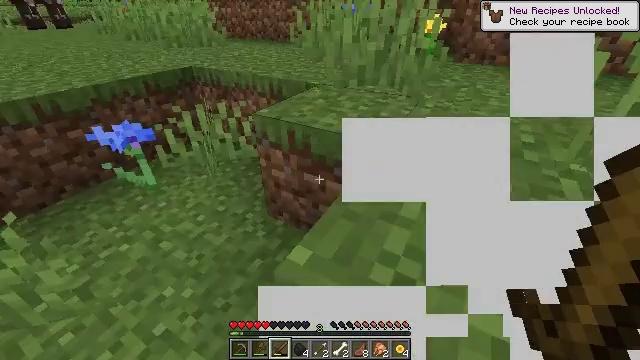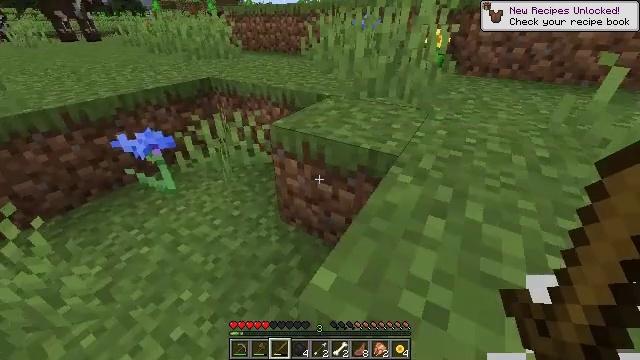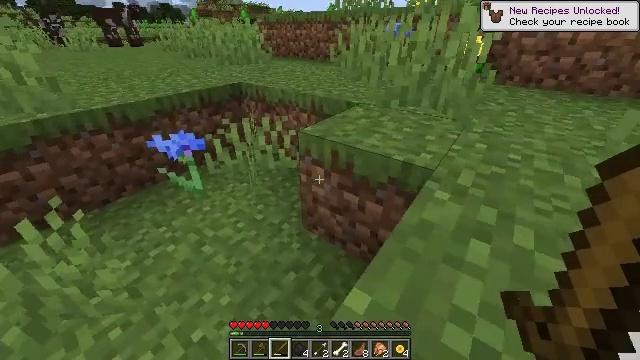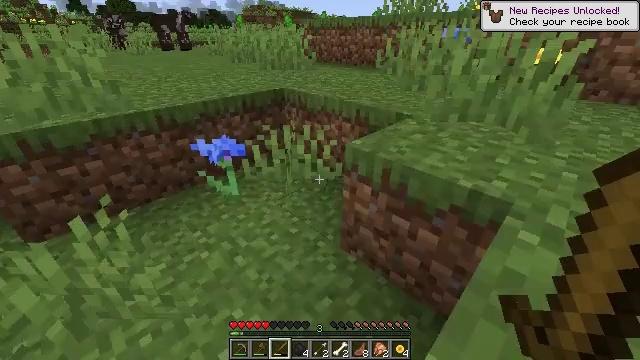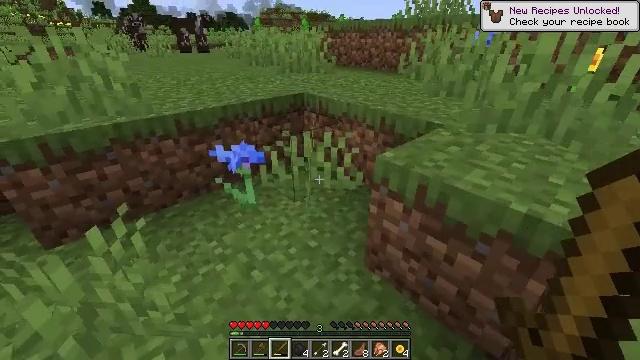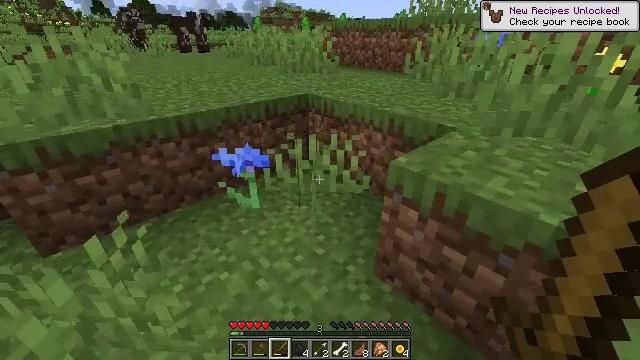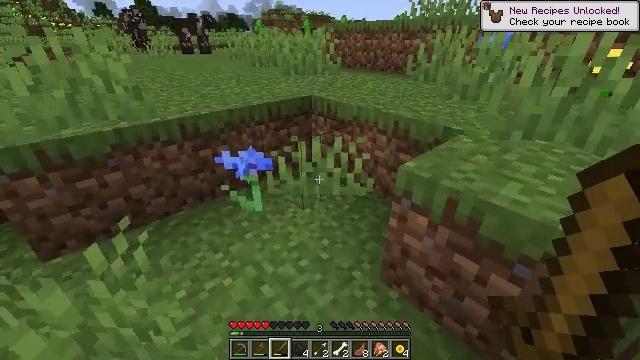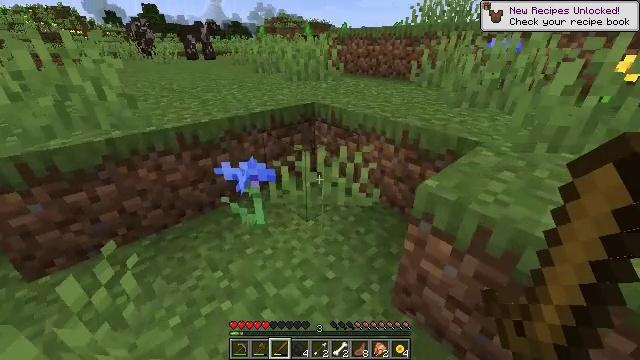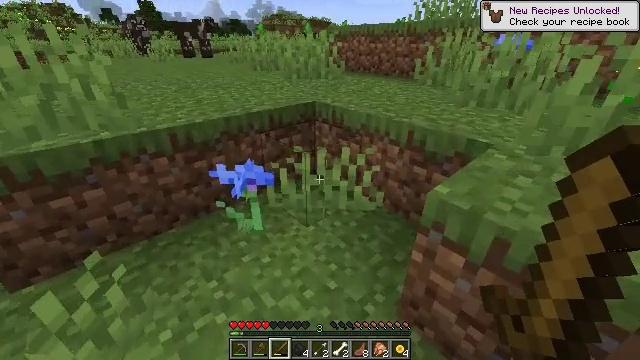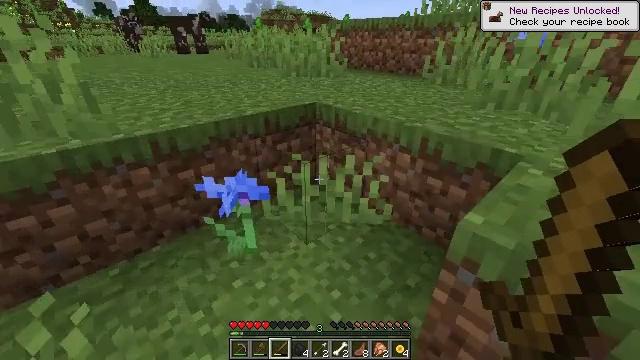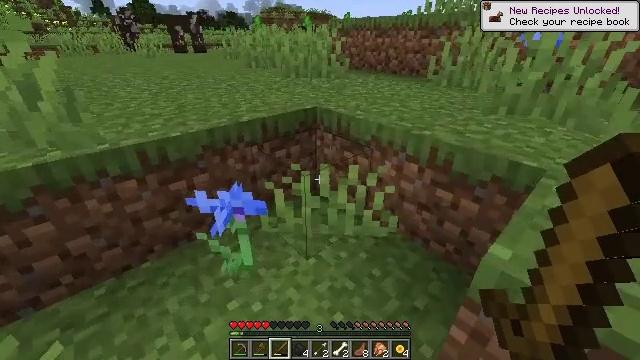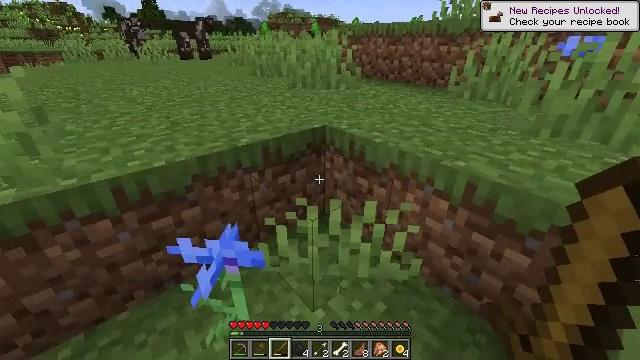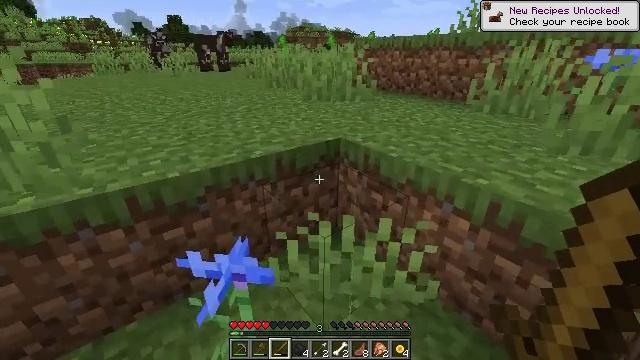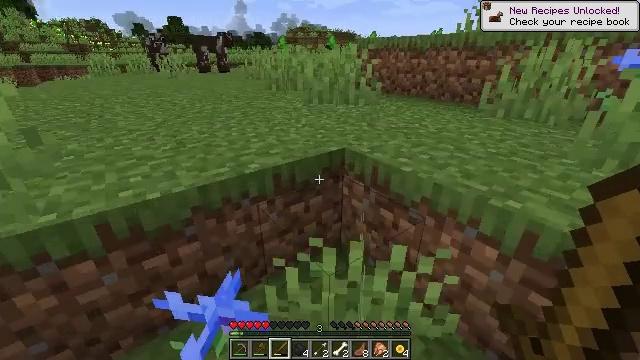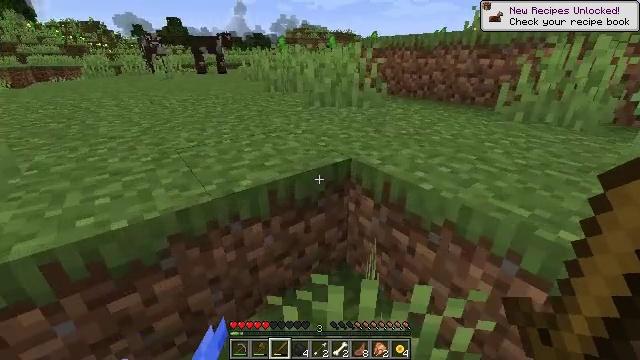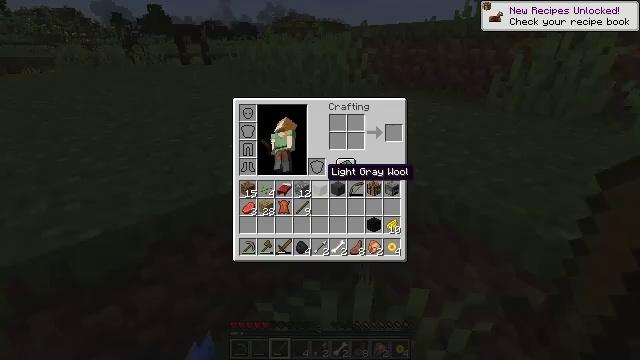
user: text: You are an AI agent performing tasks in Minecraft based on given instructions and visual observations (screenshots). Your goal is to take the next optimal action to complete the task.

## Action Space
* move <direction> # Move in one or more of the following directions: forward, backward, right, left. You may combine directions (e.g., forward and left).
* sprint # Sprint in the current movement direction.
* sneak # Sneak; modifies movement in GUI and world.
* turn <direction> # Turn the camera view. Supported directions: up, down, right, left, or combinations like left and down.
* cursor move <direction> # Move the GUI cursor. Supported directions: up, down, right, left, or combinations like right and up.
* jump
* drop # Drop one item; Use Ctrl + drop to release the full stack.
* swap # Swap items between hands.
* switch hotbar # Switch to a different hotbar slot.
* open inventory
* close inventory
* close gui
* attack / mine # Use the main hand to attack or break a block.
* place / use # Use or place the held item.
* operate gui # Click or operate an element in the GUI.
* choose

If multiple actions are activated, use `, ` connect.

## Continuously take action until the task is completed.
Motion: motion action
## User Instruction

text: Retrieve sunflower in your inventory.
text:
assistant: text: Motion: move forward, turn left
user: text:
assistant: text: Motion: move forward, turn left and up
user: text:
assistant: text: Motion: move forward, turn left and up
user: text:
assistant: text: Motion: move forward, turn left
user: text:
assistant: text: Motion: move forward
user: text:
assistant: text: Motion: move forward
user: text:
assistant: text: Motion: move forward
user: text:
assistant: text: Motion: move forward
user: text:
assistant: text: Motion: move forward
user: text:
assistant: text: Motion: move forward
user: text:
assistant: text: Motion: move forward, turn left and up
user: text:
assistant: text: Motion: move forward, turn left and up
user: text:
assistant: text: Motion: move forward
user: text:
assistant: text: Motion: move forward
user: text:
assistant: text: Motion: turn right and down, open inventory
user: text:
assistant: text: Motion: open inventory
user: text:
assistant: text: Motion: cursor move right and down, open inventory
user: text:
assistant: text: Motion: cursor move right and down
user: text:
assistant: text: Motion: cursor move right
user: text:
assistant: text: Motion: cursor move right
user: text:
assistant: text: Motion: no_op
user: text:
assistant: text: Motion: no_op
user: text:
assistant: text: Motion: no_op
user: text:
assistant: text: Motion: no_op
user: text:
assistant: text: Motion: no_op
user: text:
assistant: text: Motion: cursor move left
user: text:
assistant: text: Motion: cursor move left
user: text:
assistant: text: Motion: cursor move left
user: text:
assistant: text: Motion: no_op
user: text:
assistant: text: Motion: no_op